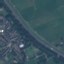
Label: Highway